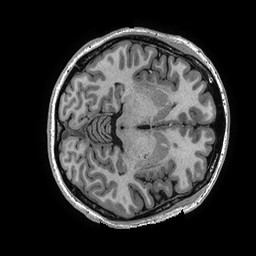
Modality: T1w
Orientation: axial
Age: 32
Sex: female
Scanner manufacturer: ge
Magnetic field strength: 3 T
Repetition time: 0.006952 s
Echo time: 0.00292 s